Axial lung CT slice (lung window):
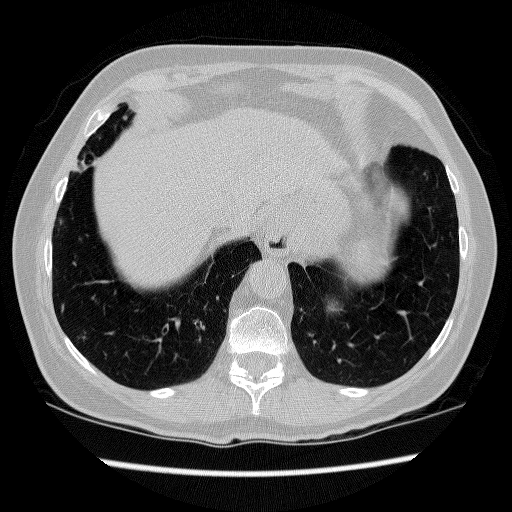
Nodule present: yes
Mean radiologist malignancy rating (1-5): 3